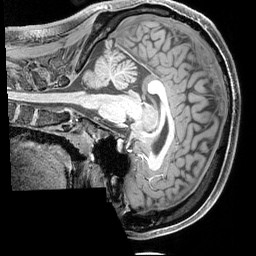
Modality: T1w
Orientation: sagittal
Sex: male
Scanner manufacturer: siemens
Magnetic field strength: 3 T
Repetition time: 2.3 s
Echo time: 0.00226 s